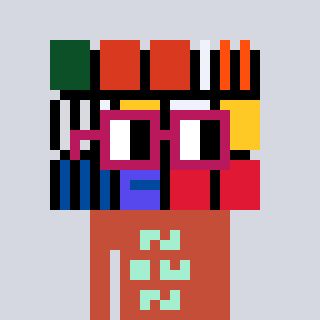
a pixel art character with square dark red glasses, a abstract-shaped head and a rust-colored body on a cool background